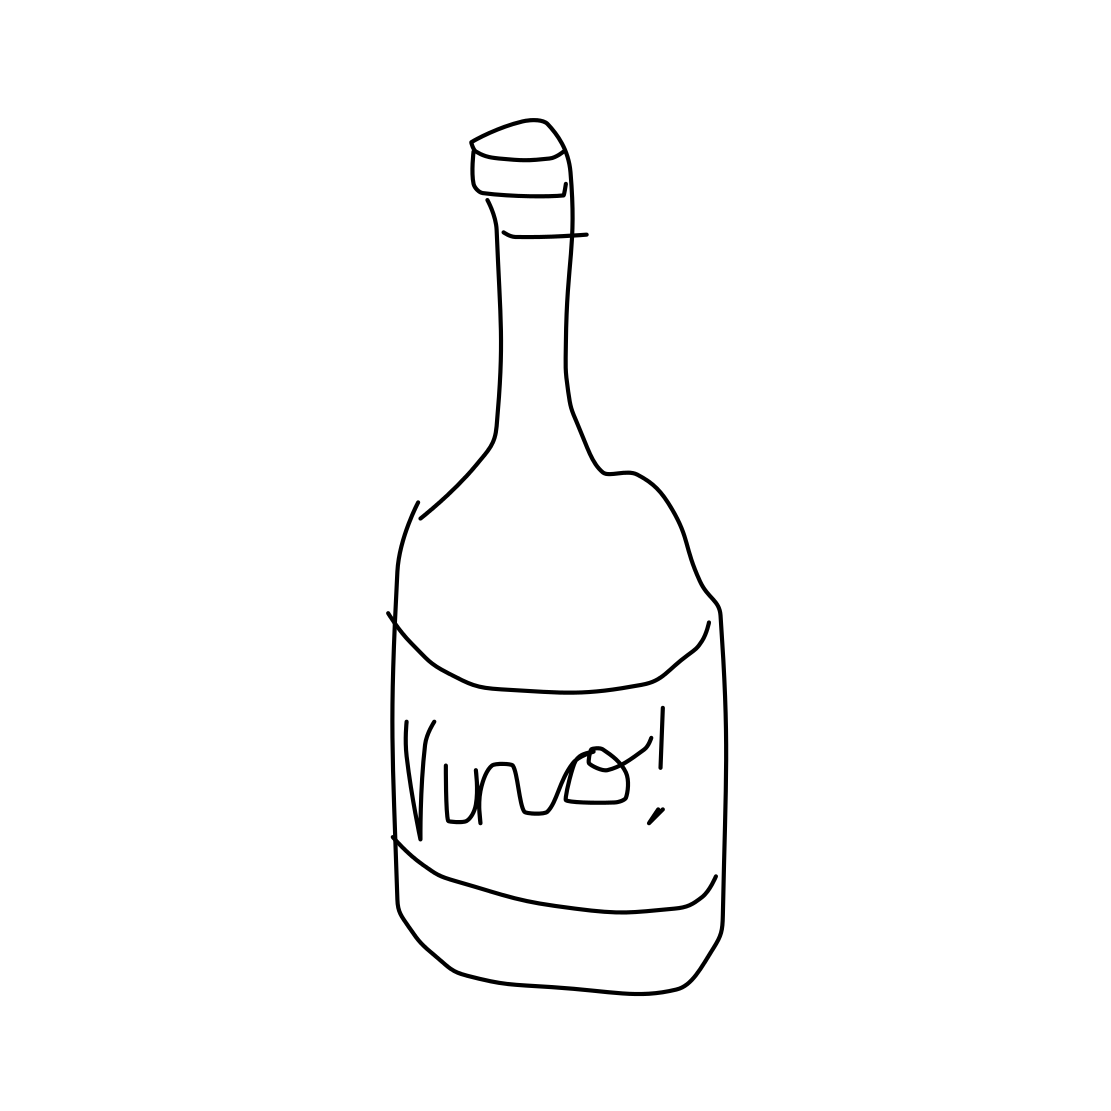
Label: wine-bottle